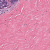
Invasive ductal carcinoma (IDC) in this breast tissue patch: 0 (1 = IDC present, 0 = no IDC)